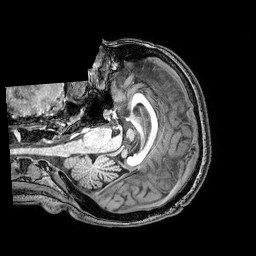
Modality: T1w
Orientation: axial
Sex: female
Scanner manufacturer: philips
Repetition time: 0.008219 s
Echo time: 0.00378 s